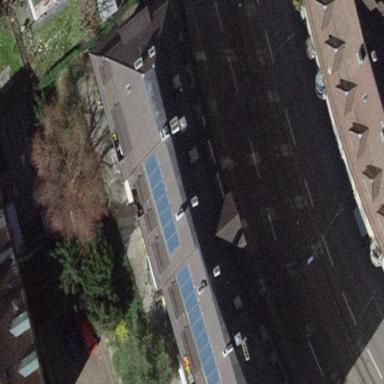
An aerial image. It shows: Building with hipped roof.